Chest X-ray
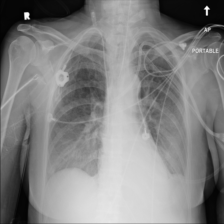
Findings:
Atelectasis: negative
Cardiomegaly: negative
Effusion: negative
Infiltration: negative
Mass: negative
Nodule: negative
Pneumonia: negative
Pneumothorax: negative
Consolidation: negative
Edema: negative
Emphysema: negative
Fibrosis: negative
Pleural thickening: negative
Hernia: negative